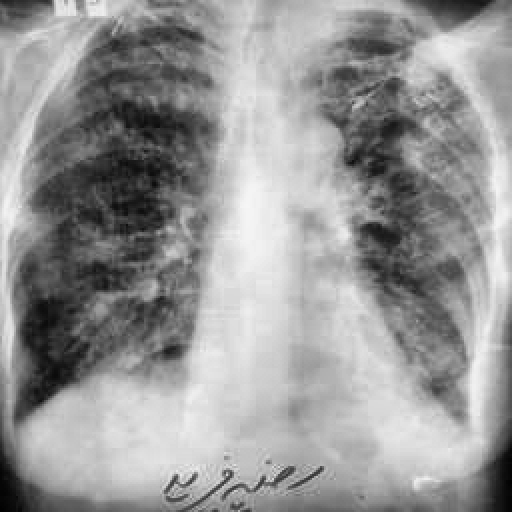
Finding: TUBERCULOSIS